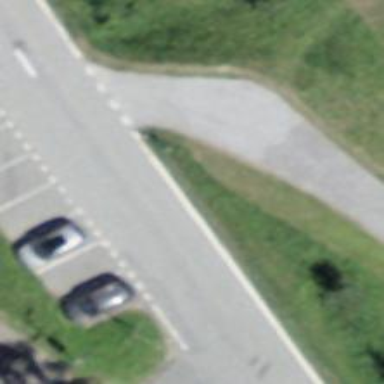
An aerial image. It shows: Bus stop with platform for public transport.